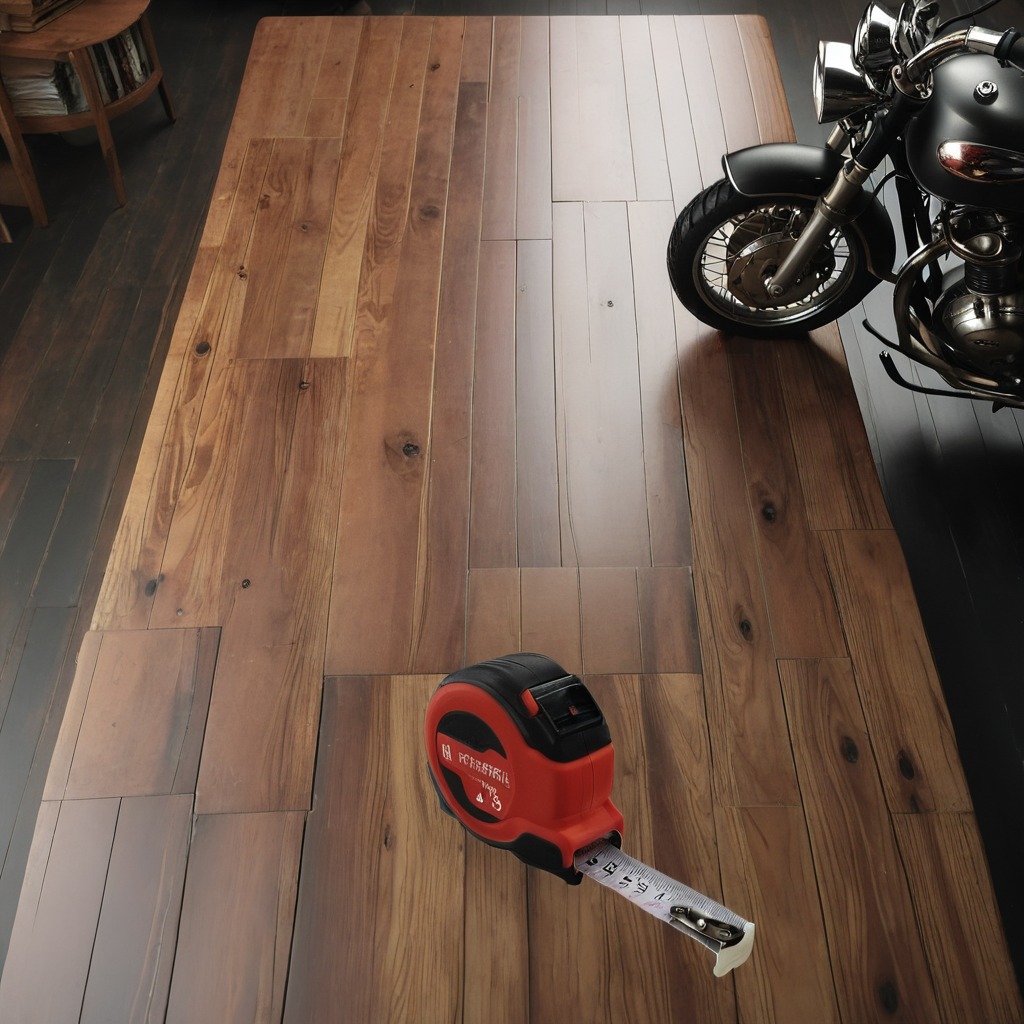
A measuring tape is lying on an oil-spilled wooden table in a vintage motorcycle garage.